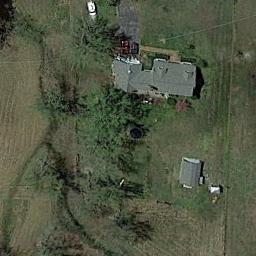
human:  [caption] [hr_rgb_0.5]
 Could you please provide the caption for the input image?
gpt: Many trees are beside the sparse residential .

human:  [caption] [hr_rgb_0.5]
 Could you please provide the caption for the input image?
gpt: The sparse residential is on the grass next to some trees .

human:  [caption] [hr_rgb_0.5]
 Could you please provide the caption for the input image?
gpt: In a sparse residential area there is a house and several green trees surrounded by grass .

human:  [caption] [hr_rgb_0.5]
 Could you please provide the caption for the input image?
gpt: Here is a gorgeous home with a trail behind and a row of trees in front .

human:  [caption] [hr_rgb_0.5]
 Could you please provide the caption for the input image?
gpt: A sparse residential area with some green trees and two gray buildings .